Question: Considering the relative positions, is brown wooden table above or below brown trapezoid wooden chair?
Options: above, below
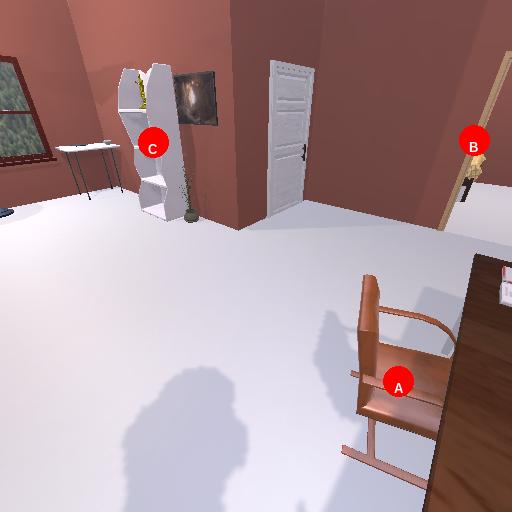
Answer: above